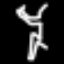
Label: frog